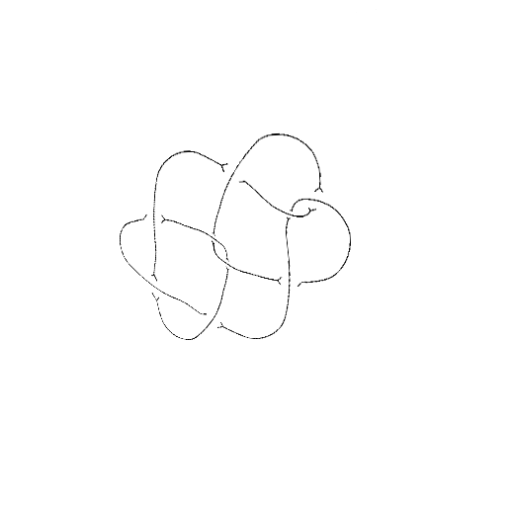
Crossing number: 9